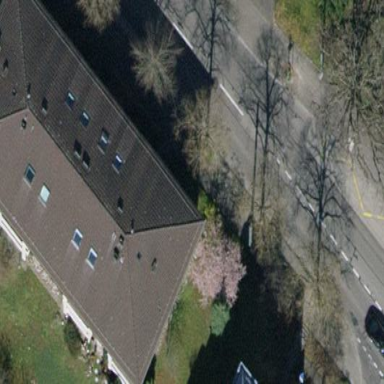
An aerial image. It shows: Hipped-roof tile apartments building.